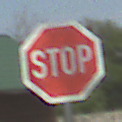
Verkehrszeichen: Stop
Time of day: MorningAfternoon
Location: Outdoor (Nature)
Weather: PartlyCloudy
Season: NotSpecified
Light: Natural